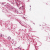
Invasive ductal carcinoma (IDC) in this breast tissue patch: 0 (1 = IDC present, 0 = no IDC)